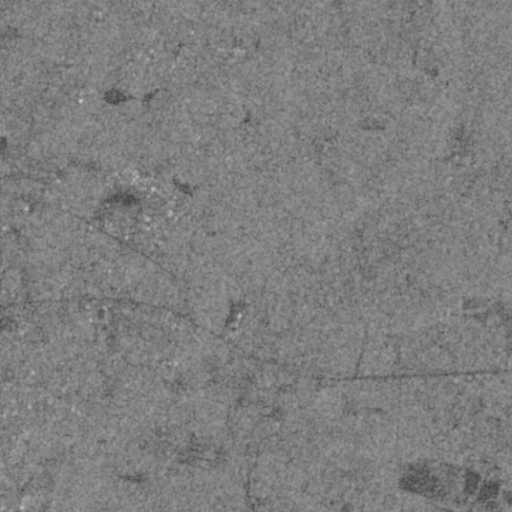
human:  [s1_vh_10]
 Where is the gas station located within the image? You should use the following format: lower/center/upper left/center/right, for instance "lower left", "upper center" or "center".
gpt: The gas station is located in the lower right of the image.
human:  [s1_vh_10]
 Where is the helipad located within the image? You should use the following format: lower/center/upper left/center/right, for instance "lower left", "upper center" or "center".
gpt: The helipad is located in the upper center of the image.
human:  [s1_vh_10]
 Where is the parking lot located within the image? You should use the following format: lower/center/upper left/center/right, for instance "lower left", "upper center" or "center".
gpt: The parking lot is located in the lower left of the image.
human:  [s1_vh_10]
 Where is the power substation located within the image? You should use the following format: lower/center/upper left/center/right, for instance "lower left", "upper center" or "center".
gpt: The power substation is located in the center left of the image.
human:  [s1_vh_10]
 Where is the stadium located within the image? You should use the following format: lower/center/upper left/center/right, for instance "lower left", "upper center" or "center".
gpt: The stadium is located in the lower left of the image.
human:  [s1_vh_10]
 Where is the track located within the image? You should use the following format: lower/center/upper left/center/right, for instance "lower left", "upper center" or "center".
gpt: There is no track in the image.

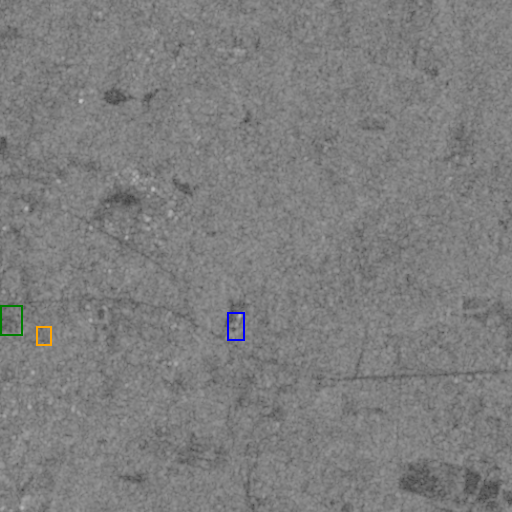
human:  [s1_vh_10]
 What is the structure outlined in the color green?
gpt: The structure outlined in green is a park.
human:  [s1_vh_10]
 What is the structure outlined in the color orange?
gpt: The structure outlined in orange is a stadium.
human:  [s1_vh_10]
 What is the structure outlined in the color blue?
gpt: The structure outlined in blue is a building.
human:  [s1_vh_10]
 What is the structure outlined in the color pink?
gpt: There is no pink outline.